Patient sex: M
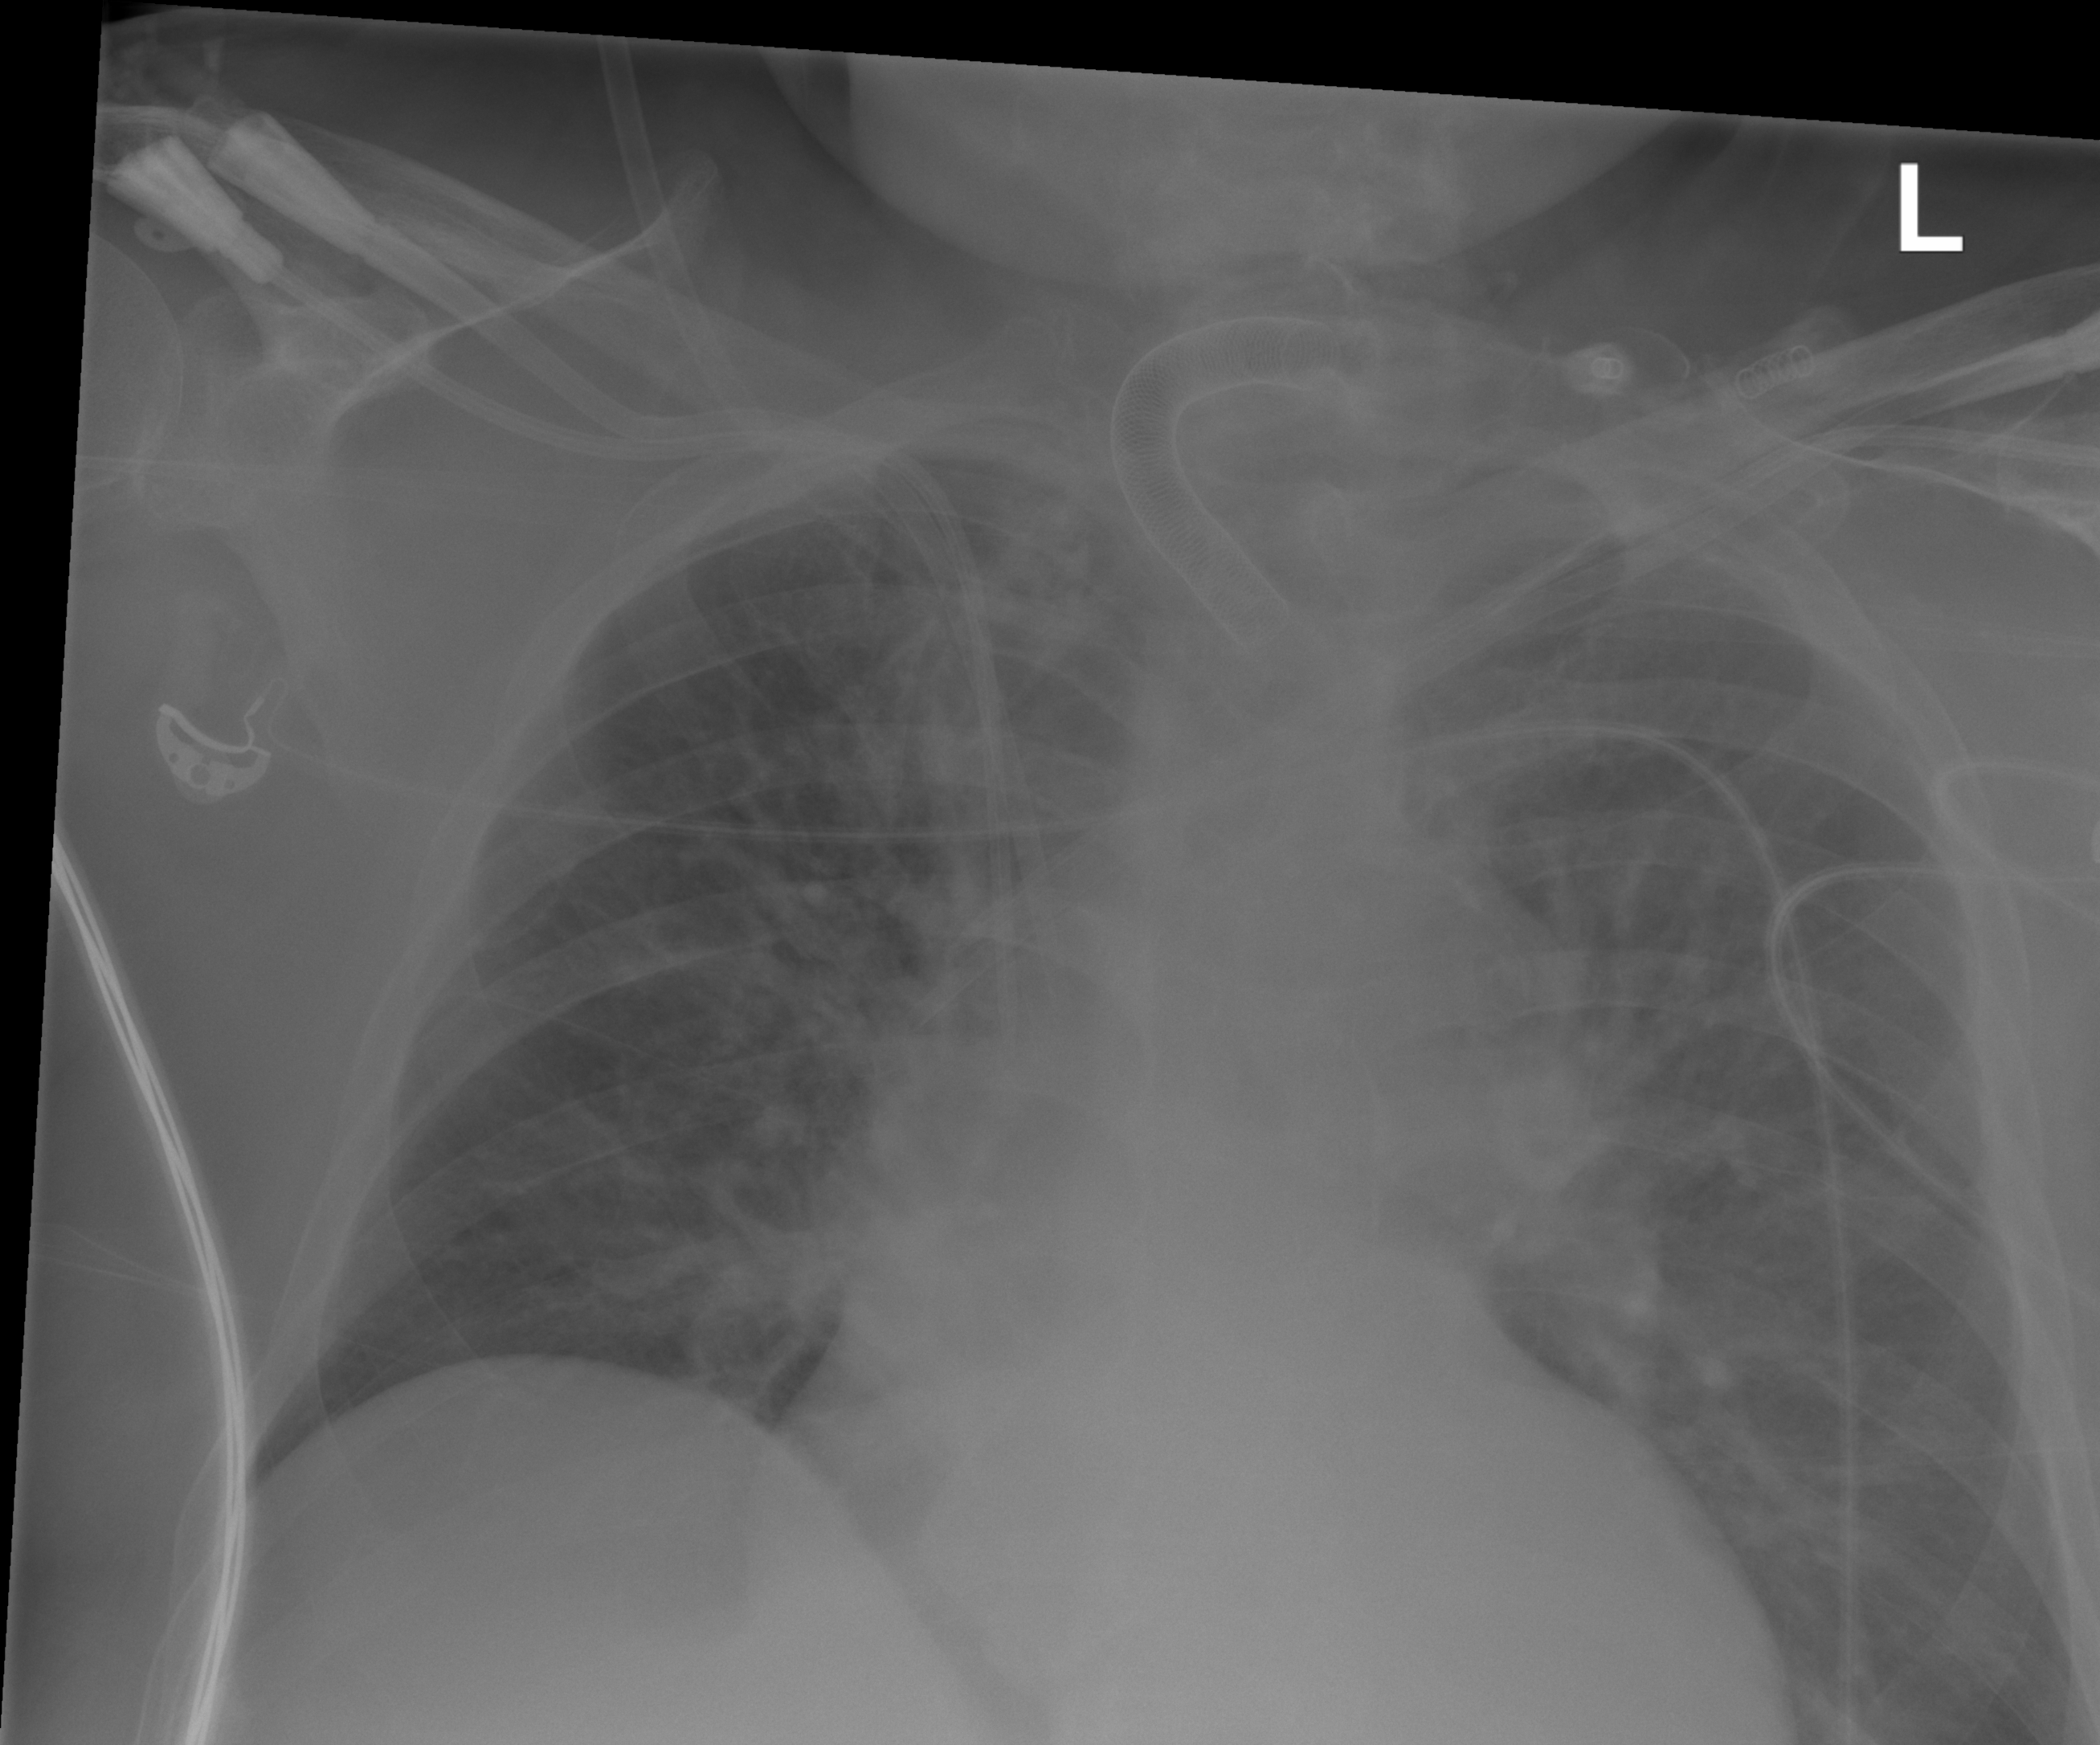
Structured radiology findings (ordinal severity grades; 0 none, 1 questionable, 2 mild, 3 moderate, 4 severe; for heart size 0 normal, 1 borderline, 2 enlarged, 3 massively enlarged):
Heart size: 2
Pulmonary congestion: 2
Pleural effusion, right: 0
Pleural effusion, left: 0
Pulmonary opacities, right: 0
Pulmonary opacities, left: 0
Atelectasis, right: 0
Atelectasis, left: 0